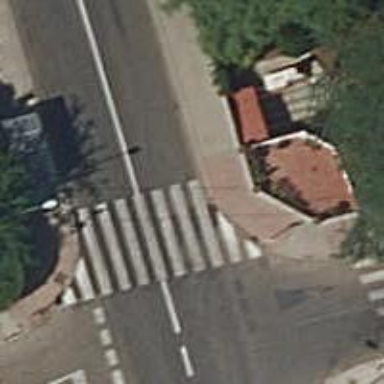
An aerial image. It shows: Uncontrolled crossing on the road.